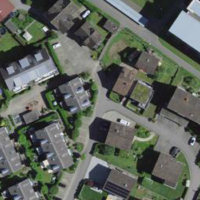
EUNIS habitat code: 55
Species observed at this site:
Turdus merula